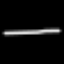
Label: line